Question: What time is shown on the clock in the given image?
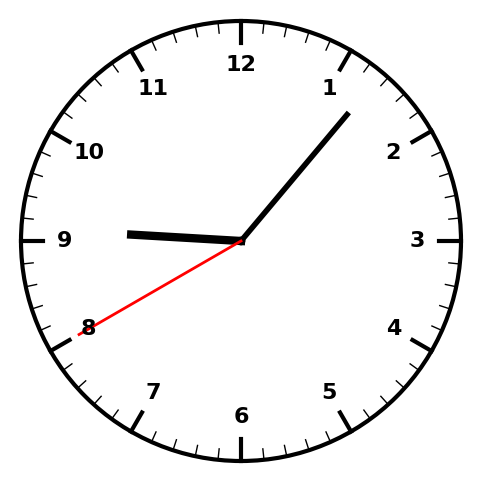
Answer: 09:06:40